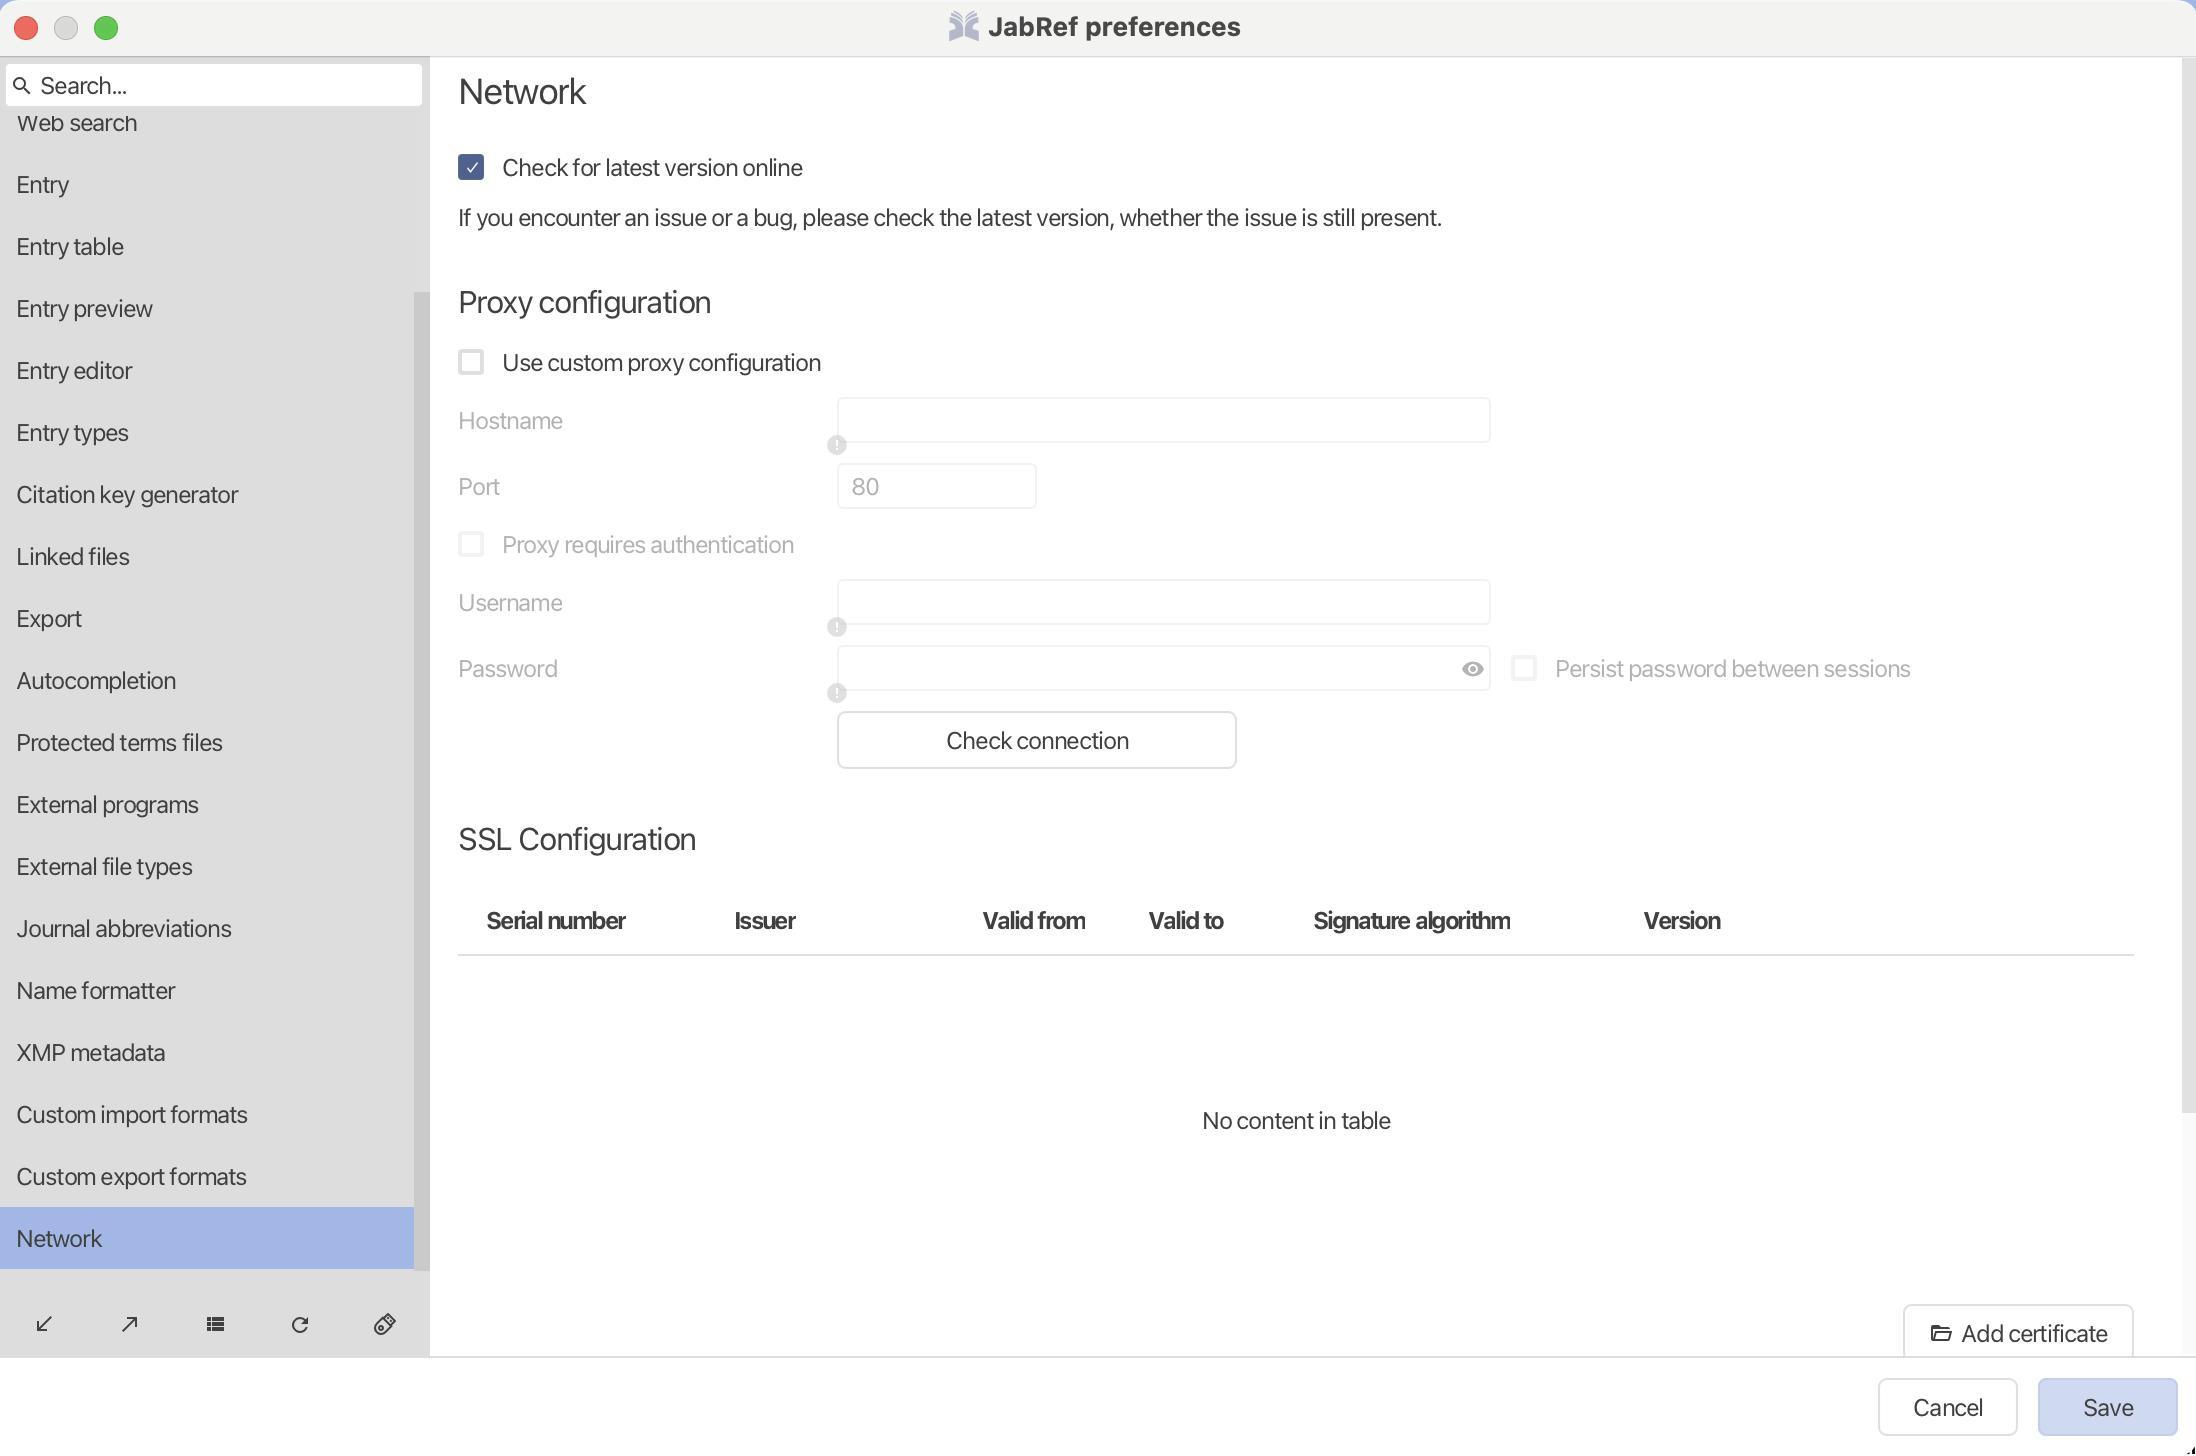
Accessibility tree:
{"name": "JabRef_preferences", "role": "AXWindow", "description": null, "role_description": "звичайне вікно", "value": null, "position": "314.00;193.00", "size": "1100;728", "children": [{"name": null, "role": "No role", "description": null, "role_description": "dialog", "value": null, "position": "0.00;28.00", "size": "1100;700", "children": [{"name": null, "role": "AXButton", "description": "Cancel", "role_description": "кнопка", "value": null, "position": "940.00;689.00", "size": "70;29", "children": []}, {"name": null, "role": "AXButton", "description": "Save", "role_description": "кнопка", "value": null, "position": "1020.00;689.00", "size": "70;29", "children": []}, {"name": null, "role": "AXTextField", "description": null, "role_description": "текстове поле", "value": "Search...", "position": "3.00;31.00", "size": "210;23", "children": [{"name": null, "role": "AXStaticText", "description": null, "role_description": "текст", "value": "Search...", "position": "21.00;35.00", "size": "43;15", "children": []}, {"name": null, "role": "AXStaticText", "description": null, "role_description": "текст", "value": "", "position": "21.00;35.00", "size": "0;15", "children": []}, {"name": null, "role": "AXStaticText", "description": null, "role_description": "текст", "value": null, "position": "6.00;35.50", "size": "12;14", "children": []}]}, {"name": null, "role": "AXTable", "description": null, "role_description": "list", "value": null, "position": "0.00;57.00", "size": "216;580", "children": [{"name": "Network", "role": "AXRow", "description": null, "role_description": "рядок таблиці", "value": null, "position": "1.00;603.50", "size": "207;31", "children": [{"name": null, "role": "AXStaticText", "description": null, "role_description": "текст", "value": "Network", "position": "9.00;611.50", "size": "43;15", "children": []}]}, {"name": "Web_search", "role": "AXRow", "description": null, "role_description": "рядок таблиці", "value": null, "position": "1.00;45.50", "size": "207;31", "children": [{"name": null, "role": "AXStaticText", "description": null, "role_description": "текст", "value": "Web search", "position": "9.00;53.50", "size": "60;15", "children": []}]}, {"name": "Entry", "role": "AXRow", "description": null, "role_description": "рядок таблиці", "value": null, "position": "1.00;76.50", "size": "207;31", "children": [{"name": null, "role": "AXStaticText", "description": null, "role_description": "текст", "value": "Entry", "position": "9.00;84.50", "size": "26;15", "children": []}]}, {"name": "Entry_table", "role": "AXRow", "description": null, "role_description": "рядок таблиці", "value": null, "position": "1.00;107.50", "size": "207;31", "children": [{"name": null, "role": "AXStaticText", "description": null, "role_description": "текст", "value": "Entry table", "position": "9.00;115.50", "size": "53;15", "children": []}]}, {"name": "Entry_preview", "role": "AXRow", "description": null, "role_description": "рядок таблиці", "value": null, "position": "1.00;138.50", "size": "207;31", "children": [{"name": null, "role": "AXStaticText", "description": null, "role_description": "текст", "value": "Entry preview", "position": "9.00;146.50", "size": "68;15", "children": []}]}, {"name": "Entry_editor", "role": "AXRow", "description": null, "role_description": "рядок таблиці", "value": null, "position": "1.00;169.50", "size": "207;31", "children": [{"name": null, "role": "AXStaticText", "description": null, "role_description": "текст", "value": "Entry editor", "position": "9.00;177.50", "size": "58;15", "children": []}]}, {"name": "Entry_types", "role": "AXRow", "description": null, "role_description": "рядок таблиці", "value": null, "position": "1.00;200.50", "size": "207;31", "children": [{"name": null, "role": "AXStaticText", "description": null, "role_description": "текст", "value": "Entry types", "position": "9.00;208.50", "size": "56;15", "children": []}]}, {"name": "Citation_key_generator", "role": "AXRow", "description": null, "role_description": "рядок таблиці", "value": null, "position": "1.00;231.50", "size": "207;31", "children": [{"name": null, "role": "AXStaticText", "description": null, "role_description": "текст", "value": "Citation key generator", "position": "9.00;239.50", "size": "110;15", "children": []}]}, {"name": "Linked_files", "role": "AXRow", "description": null, "role_description": "рядок таблиці", "value": null, "position": "1.00;262.50", "size": "207;31", "children": [{"name": null, "role": "AXStaticText", "description": null, "role_description": "текст", "value": "Linked files", "position": "9.00;270.50", "size": "56;15", "children": []}]}, {"name": "Export", "role": "AXRow", "description": null, "role_description": "рядок таблиці", "value": null, "position": "1.00;293.50", "size": "207;31", "children": [{"name": null, "role": "AXStaticText", "description": null, "role_description": "текст", "value": "Export", "position": "9.00;301.50", "size": "33;15", "children": []}]}, {"name": "Autocompletion", "role": "AXRow", "description": null, "role_description": "рядок таблиці", "value": null, "position": "1.00;324.50", "size": "207;31", "children": [{"name": null, "role": "AXStaticText", "description": null, "role_description": "текст", "value": "Autocompletion", "position": "9.00;332.50", "size": "80;15", "children": []}]}, {"name": "Protected_terms_files", "role": "AXRow", "description": null, "role_description": "рядок таблиці", "value": null, "position": "1.00;355.50", "size": "207;31", "children": [{"name": null, "role": "AXStaticText", "description": null, "role_description": "текст", "value": "Protected terms files", "position": "9.00;363.50", "size": "103;15", "children": []}]}, {"name": "External_programs", "role": "AXRow", "description": null, "role_description": "рядок таблиці", "value": null, "position": "1.00;386.50", "size": "207;31", "children": [{"name": null, "role": "AXStaticText", "description": null, "role_description": "текст", "value": "External programs", "position": "9.00;394.50", "size": "91;15", "children": []}]}, {"name": "External_file_types", "role": "AXRow", "description": null, "role_description": "рядок таблиці", "value": null, "position": "1.00;417.50", "size": "207;31", "children": [{"name": null, "role": "AXStaticText", "description": null, "role_description": "текст", "value": "External file types", "position": "9.00;425.50", "size": "88;15", "children": []}]}, {"name": "Journal_abbreviations", "role": "AXRow", "description": null, "role_description": "рядок таблиці", "value": null, "position": "1.00;448.50", "size": "207;31", "children": [{"name": null, "role": "AXStaticText", "description": null, "role_description": "текст", "value": "Journal abbreviations", "position": "9.00;456.50", "size": "107;15", "children": []}]}, {"name": "Name_formatter", "role": "AXRow", "description": null, "role_description": "рядок таблиці", "value": null, "position": "1.00;479.50", "size": "207;31", "children": [{"name": null, "role": "AXStaticText", "description": null, "role_description": "текст", "value": "Name formatter", "position": "9.00;487.50", "size": "79;15", "children": []}]}, {"name": "XMP_metadata", "role": "AXRow", "description": null, "role_description": "рядок таблиці", "value": null, "position": "1.00;510.50", "size": "207;31", "children": [{"name": null, "role": "AXStaticText", "description": null, "role_description": "текст", "value": "XMP metadata", "position": "9.00;518.50", "size": "75;15", "children": []}]}, {"name": "Custom_import_formats", "role": "AXRow", "description": null, "role_description": "рядок таблиці", "value": null, "position": "1.00;541.50", "size": "207;31", "children": [{"name": null, "role": "AXStaticText", "description": null, "role_description": "текст", "value": "Custom import formats", "position": "9.00;549.50", "size": "116;15", "children": []}]}, {"name": "Custom_export_formats", "role": "AXRow", "description": null, "role_description": "рядок таблиці", "value": null, "position": "1.00;572.50", "size": "207;31", "children": [{"name": null, "role": "AXStaticText", "description": null, "role_description": "текст", "value": "Custom export formats", "position": "9.00;580.50", "size": "115;15", "children": []}]}, {"name": null, "role": "AXScrollBar", "description": null, "role_description": "смуга прокручування", "value": 1.0, "position": "208.00;57.00", "size": "8;580", "children": [{"name": null, "role": "AXButton", "description": null, "role_description": "кнопка", "value": null, "position": "208.00;635.50", "size": "8;1", "children": []}, {"name": null, "role": "AXButton", "description": null, "role_description": "кнопка", "value": null, "position": "208.00;57.00", "size": "8;1", "children": []}, {"name": null, "role": "AXValueIndicator", "description": null, "role_description": "індикатор значення", "value": 1.0, "position": "208.00;146.00", "size": "8;490", "children": []}]}]}, {"name": null, "role": "AXButton", "description": null, "role_description": "кнопка", "value": null, "position": "3.00;648.50", "size": "40;26", "children": []}, {"name": null, "role": "AXButton", "description": null, "role_description": "кнопка", "value": null, "position": "46.00;648.50", "size": "40;26", "children": []}, {"name": null, "role": "AXButton", "description": null, "role_description": "кнопка", "value": null, "position": "88.50;648.50", "size": "40;26", "children": []}, {"name": null, "role": "AXButton", "description": null, "role_description": "кнопка", "value": null, "position": "131.00;648.50", "size": "40;26", "children": []}, {"name": null, "role": "AXCheckBox", "description": null, "role_description": "галочка", "value": 0, "position": "173.50;648.50", "size": "40;26", "children": []}, {"name": null, "role": "AXScrollArea", "description": null, "role_description": "область прокручування", "value": null, "position": "224.00;28.00", "size": "876;650", "children": [{"name": null, "role": "AXStaticText", "description": null, "role_description": "текст", "value": "Network", "position": "230.00;34.00", "size": "64;32", "children": []}, {"name": null, "role": "AXCheckBox", "description": "Check for latest version online", "role_description": "галочка", "value": 1, "position": "230.00;76.00", "size": "172;15", "children": []}, {"name": null, "role": "AXStaticText", "description": null, "role_description": "текст", "value": "If you encounter an issue or a bug, please check the latest version, whether the issue is still present.", "position": "230.00;101.00", "size": "492;15", "children": []}, {"name": null, "role": "AXStaticText", "description": null, "role_description": "текст", "value": "Proxy configuration", "position": "230.00;126.00", "size": "126;38", "children": []}, {"name": null, "role": "AXCheckBox", "description": "Use custom proxy configuration", "role_description": "галочка", "value": 0, "position": "230.00;173.50", "size": "182;15", "children": []}, {"name": null, "role": "AXStaticText", "description": null, "role_description": "текст", "value": "Hostname", "position": "230.00;202.50", "size": "52;15", "children": []}, {"name": null, "role": "AXTextField", "description": null, "role_description": "текстове поле", "value": "", "position": "413.50;198.50", "size": "333;30", "children": [{"name": null, "role": "AXStaticText", "description": null, "role_description": "текст", "value": null, "position": "413.50;214.43", "size": "12;14", "children": []}, {"name": null, "role": "AXStaticText", "description": null, "role_description": "текст", "value": "", "position": "426.50;202.50", "size": "0;15", "children": []}]}, {"name": null, "role": "AXStaticText", "description": null, "role_description": "текст", "value": "Port", "position": "230.00;235.50", "size": "21;15", "children": []}, {"name": null, "role": "AXTextField", "description": null, "role_description": "текстове поле", "value": "80", "position": "419.50;231.50", "size": "100;23", "children": [{"name": null, "role": "AXStaticText", "description": null, "role_description": "текст", "value": "80", "position": "426.50;235.50", "size": "14;15", "children": []}]}, {"name": null, "role": "AXCheckBox", "description": "Proxy requires authentication", "role_description": "галочка", "value": 0, "position": "230.00;264.50", "size": "168;15", "children": []}, {"name": null, "role": "AXStaticText", "description": null, "role_description": "текст", "value": "Username", "position": "230.00;293.50", "size": "52;15", "children": []}, {"name": null, "role": "AXTextField", "description": null, "role_description": "текстове поле", "value": "", "position": "413.50;289.50", "size": "333;30", "children": [{"name": null, "role": "AXStaticText", "description": null, "role_description": "текст", "value": null, "position": "413.50;305.43", "size": "12;14", "children": []}, {"name": null, "role": "AXStaticText", "description": null, "role_description": "текст", "value": "", "position": "426.50;293.50", "size": "0;15", "children": []}]}, {"name": null, "role": "AXStaticText", "description": null, "role_description": "текст", "value": "Password", "position": "230.00;326.50", "size": "50;15", "children": []}, {"name": null, "role": "AXTextField", "description": null, "role_description": "захищене текстове поле", "value": null, "position": "413.50;322.50", "size": "333;30", "children": [{"name": null, "role": "AXStaticText", "description": null, "role_description": "текст", "value": null, "position": "413.50;338.43", "size": "12;14", "children": []}, {"name": null, "role": "AXStaticText", "description": null, "role_description": "текст", "value": "", "position": "426.50;326.50", "size": "0;15", "children": []}, {"name": null, "role": "AXStaticText", "description": null, "role_description": "текст", "value": null, "position": "731.50;327.00", "size": "12;14", "children": []}]}, {"name": null, "role": "AXCheckBox", "description": "Persist password between sessions", "role_description": "галочка", "value": 0, "position": "756.50;326.50", "size": "200;15", "children": []}, {"name": null, "role": "AXButton", "description": "Check connection", "role_description": "кнопка", "value": null, "position": "419.50;355.50", "size": "200;29", "children": []}, {"name": null, "role": "AXStaticText", "description": null, "role_description": "текст", "value": "SSL Configuration", "position": "230.00;394.50", "size": "119;38", "children": []}, {"name": null, "role": "AXTable", "description": null, "role_description": "таблиця", "value": null, "position": "230.00;442.00", "size": "838;200", "children": [{"name": "Serial_number", "role": "AXColumn", "description": null, "role_description": "стовпчик", "value": null, "position": "230.00;442.00", "size": "124;36", "children": [{"name": null, "role": "AXStaticText", "description": null, "role_description": "текст", "value": "Serial number", "position": "232.00;442.00", "size": "120;36", "children": []}]}, {"name": "Issuer", "role": "AXColumn", "description": null, "role_description": "стовпчик", "value": null, "position": "354.00;442.00", "size": "124;36", "children": [{"name": null, "role": "AXStaticText", "description": null, "role_description": "текст", "value": "Issuer", "position": "356.00;442.00", "size": "120;36", "children": []}]}, {"name": "Valid_from", "role": "AXColumn", "description": null, "role_description": "стовпчик", "value": null, "position": "478.00;442.00", "size": "83;36", "children": [{"name": null, "role": "AXStaticText", "description": null, "role_description": "текст", "value": "Valid from", "position": "480.00;442.00", "size": "79;36", "children": []}]}, {"name": "Valid_to", "role": "AXColumn", "description": null, "role_description": "стовпчик", "value": null, "position": "561.00;442.00", "size": "82;36", "children": [{"name": null, "role": "AXStaticText", "description": null, "role_description": "текст", "value": "Valid to", "position": "563.00;442.00", "size": "78;36", "children": []}]}, {"name": "Signature_algorithm", "role": "AXColumn", "description": null, "role_description": "стовпчик", "value": null, "position": "643.50;442.00", "size": "165;36", "children": [{"name": null, "role": "AXStaticText", "description": null, "role_description": "текст", "value": "Signature algorithm", "position": "645.50;442.00", "size": "161;36", "children": []}]}, {"name": "Version", "role": "AXColumn", "description": null, "role_description": "стовпчик", "value": null, "position": "808.50;442.00", "size": "224;36", "children": [{"name": null, "role": "AXStaticText", "description": null, "role_description": "текст", "value": "Version", "position": "810.50;442.00", "size": "220;36", "children": []}]}, {"name": "", "role": "AXColumn", "description": null, "role_description": "стовпчик", "value": null, "position": "1033.00;442.00", "size": "35;36", "children": [{"name": null, "role": "AXStaticText", "description": null, "role_description": "текст", "value": null, "position": "1035.00;442.00", "size": "31;36", "children": []}]}, {"name": null, "role": "AXStaticText", "description": null, "role_description": "текст", "value": "No content in table", "position": "602.00;552.50", "size": "94;15", "children": []}]}, {"name": null, "role": "AXButton", "description": "Add certificate", "role_description": "кнопка", "value": null, "position": "952.50;652.00", "size": "116;29", "children": []}, {"name": null, "role": "AXScrollBar", "description": null, "role_description": "смуга прокручування", "value": 0.0, "position": "1092.00;28.00", "size": "8;650", "children": [{"name": null, "role": "AXButton", "description": null, "role_description": "кнопка", "value": null, "position": "1092.00;677.00", "size": "8;1", "children": []}, {"name": null, "role": "AXButton", "description": null, "role_description": "кнопка", "value": null, "position": "1092.00;29.00", "size": "8;1", "children": []}, {"name": null, "role": "AXValueIndicator", "description": null, "role_description": "індикатор значення", "value": 0.0, "position": "1092.00;29.00", "size": "8;528", "children": []}]}]}]}, {"name": null, "role": "AXButton", "description": null, "role_description": "кнопка закривання", "value": null, "position": "7.00;6.00", "size": "14;16", "children": []}, {"name": null, "role": "AXButton", "description": null, "role_description": "кнопка оптимізації", "value": null, "position": "47.00;6.00", "size": "14;16", "children": [{"name": null, "role": "AXGroup", "description": null, "role_description": "група", "value": null, "position": "47.00;6.00", "size": "14;16", "children": [{"name": null, "role": "AXGroup", "description": null, "role_description": "group", "value": null, "position": "47.00;6.00", "size": "14;16", "children": []}]}]}, {"name": null, "role": "AXButton", "description": null, "role_description": "кнопка згортання", "value": null, "position": "27.00;6.00", "size": "14;16", "children": []}, {"name": "JabRef_preferences", "role": "AXImage", "description": null, "role_description": "зображення", "value": null, "position": "475.00;5.00", "size": "16;16", "children": []}, {"name": null, "role": "AXStaticText", "description": null, "role_description": "текст", "value": "JabRef preferences", "position": "493.00;5.00", "size": "131;16", "children": []}]}